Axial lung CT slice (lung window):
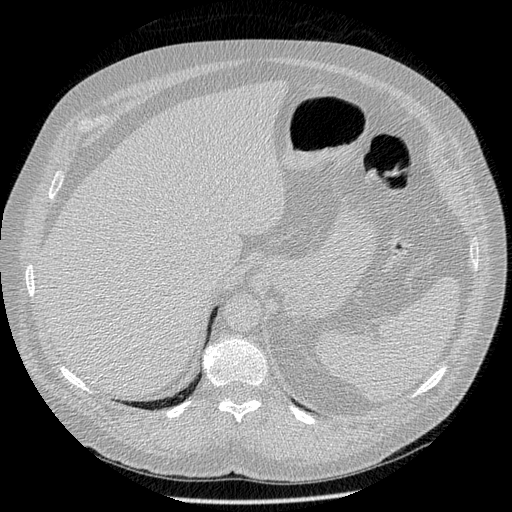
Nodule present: no